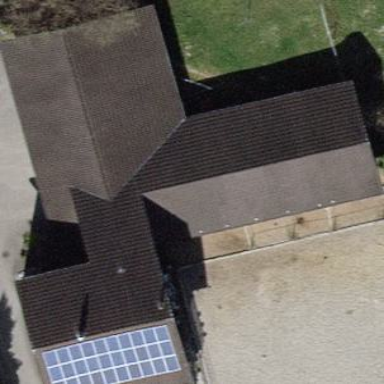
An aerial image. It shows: Gabled roof house.